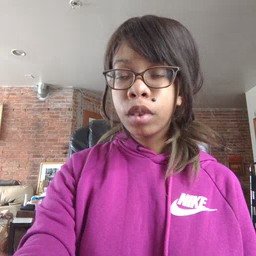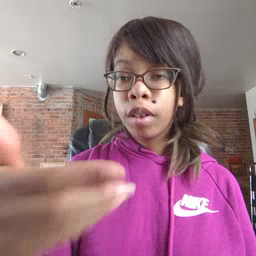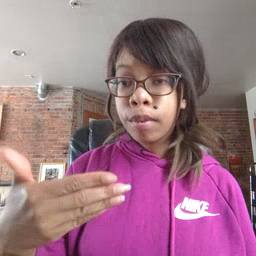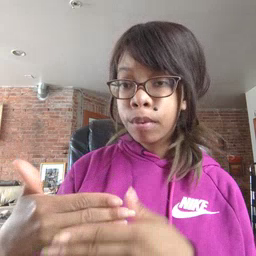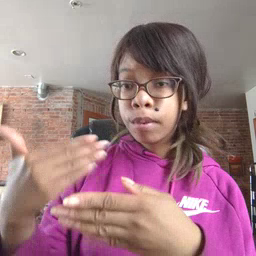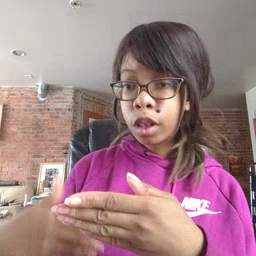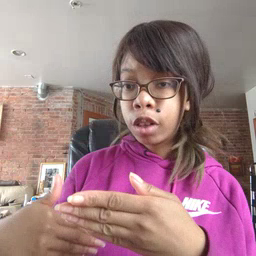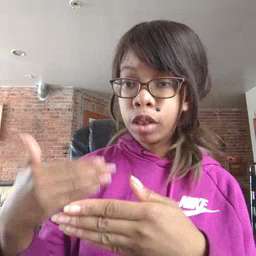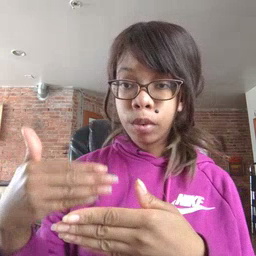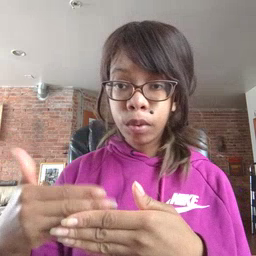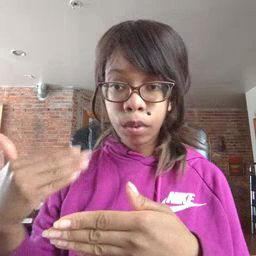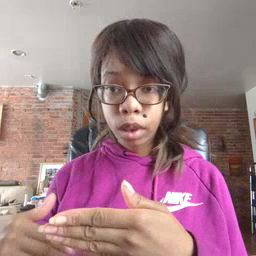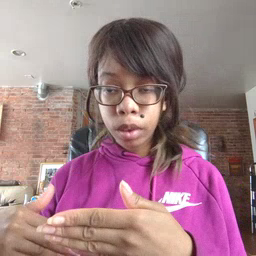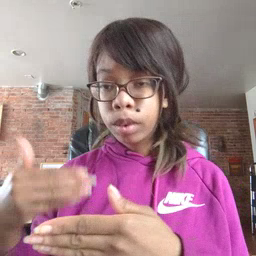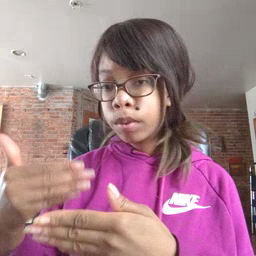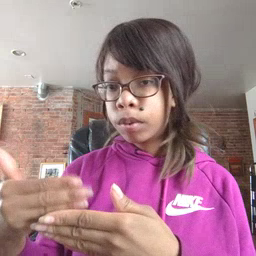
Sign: before